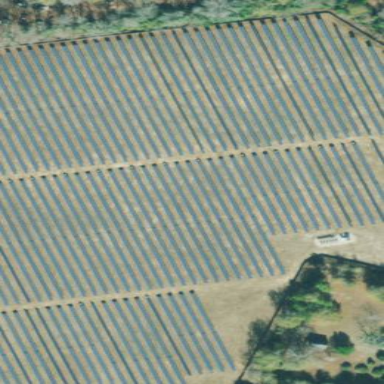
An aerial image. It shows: Solar power plant enclosed by fence. The plant generates electricity using photovoltaic technology.